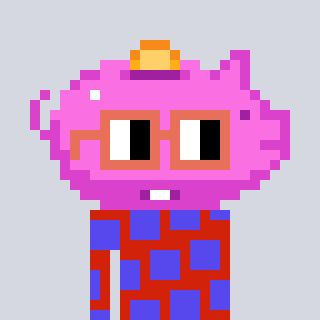
a pixel art character with square orange glasses, a piggybank-shaped head and a red-colored body on a cool background